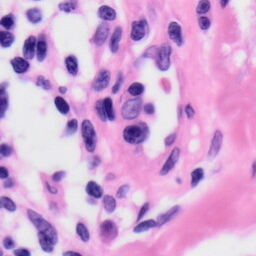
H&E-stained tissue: Skin